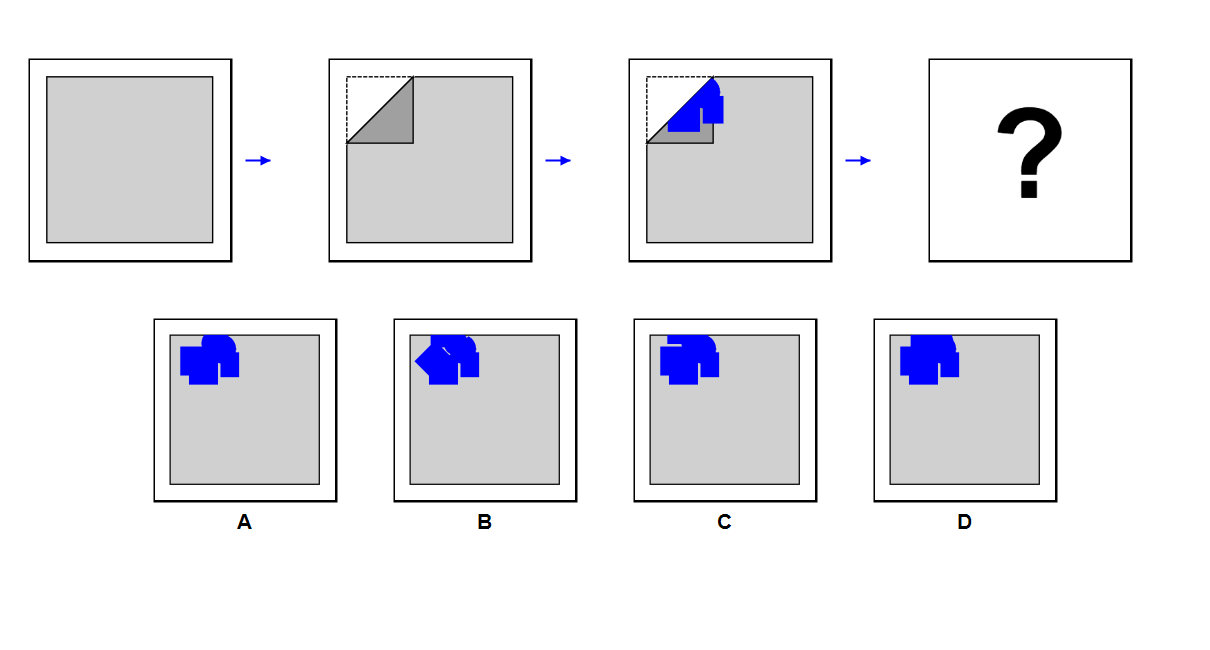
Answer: C